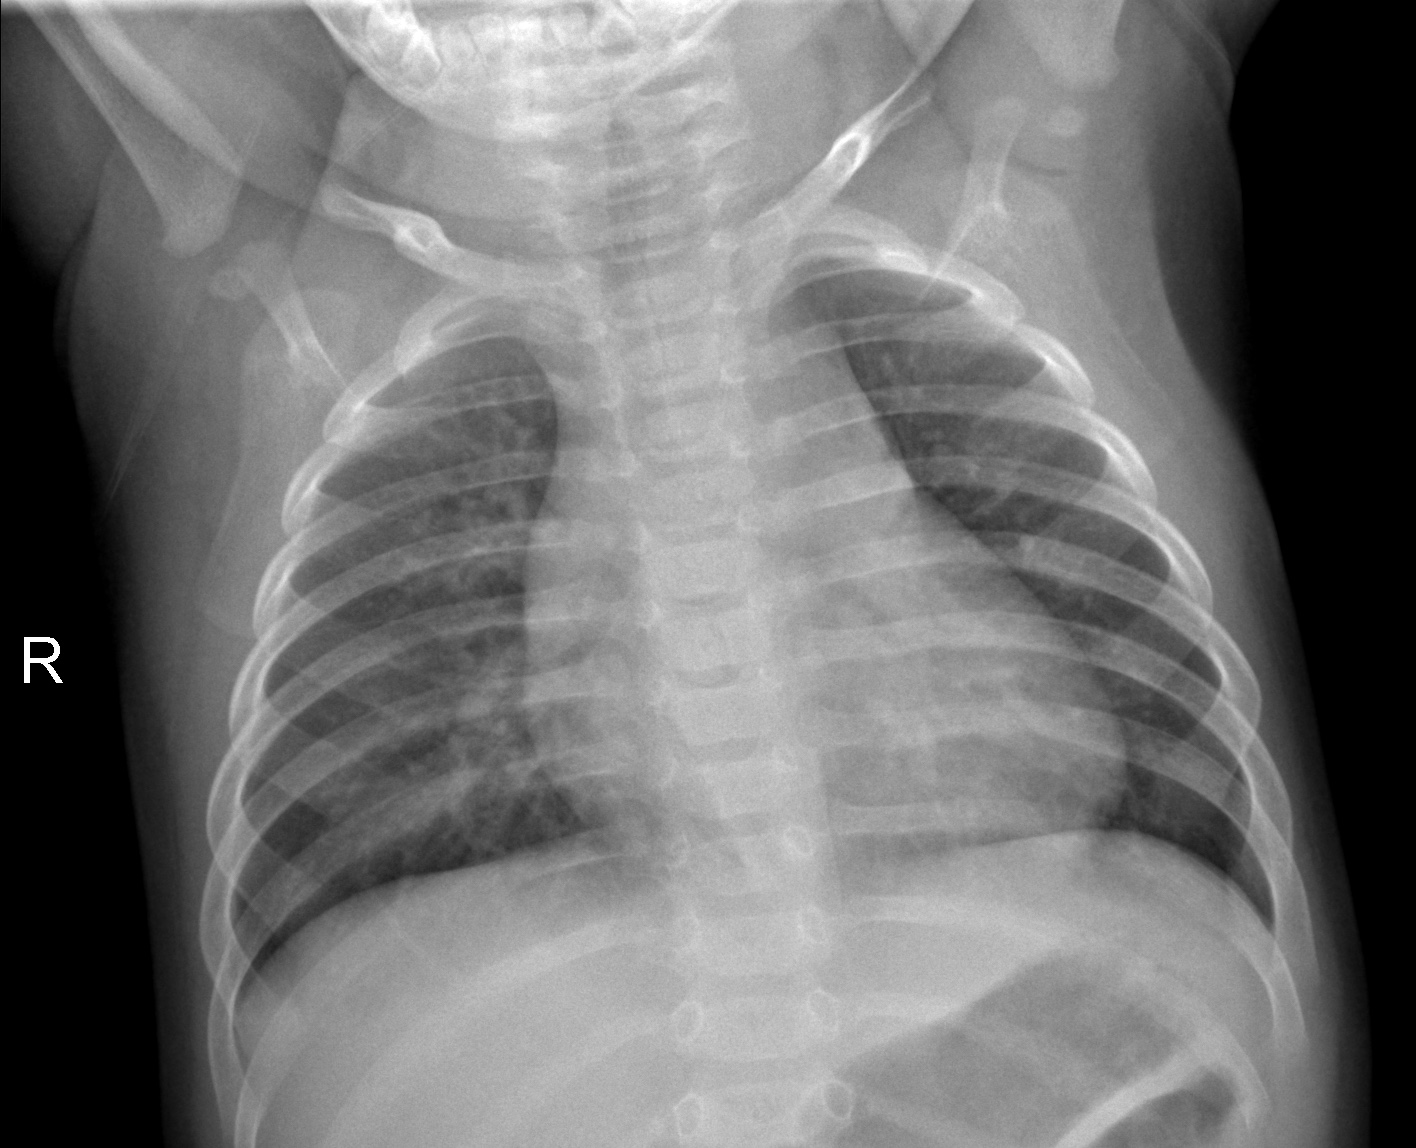
Diagnosis: NORMAL